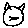
Label: cat